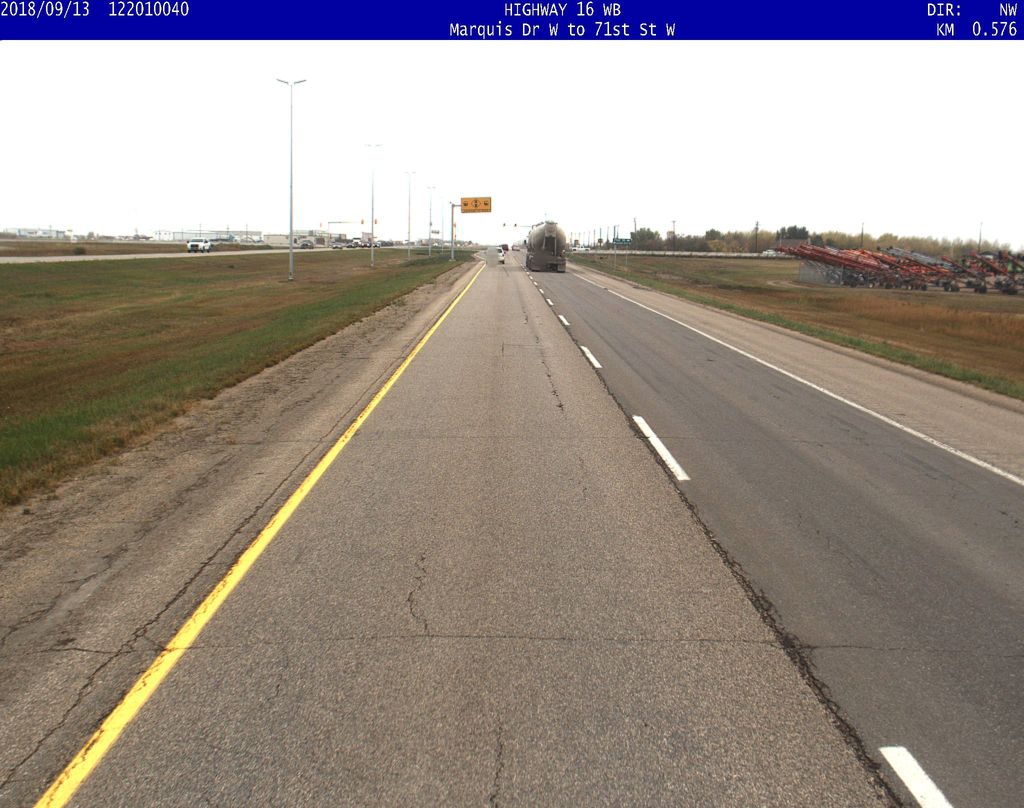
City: saskatoon